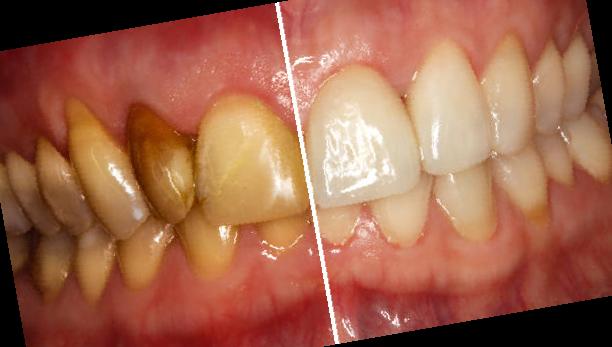
Condition: Gingivitis